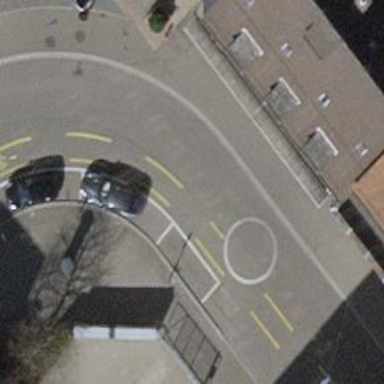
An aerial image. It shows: Rosette traffic calming feature.